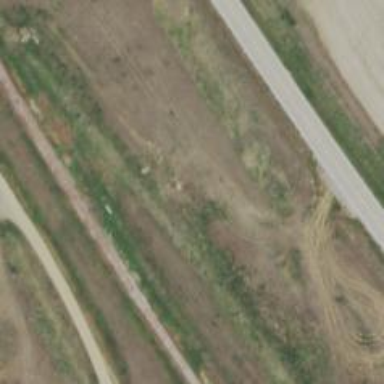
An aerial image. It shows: Disused railway siding.